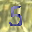
Label: 5